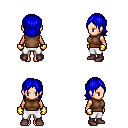
a pixel art fantasy rpg character, female body template, human, light skin, brown sleeveless shirt, white pants, blue long bangs hairstyle, gold gloves, maroon shoes, four views (front, back, left, right), 2x2 character sprite sheet, small pixel art, hard edges, no anti-aliasing